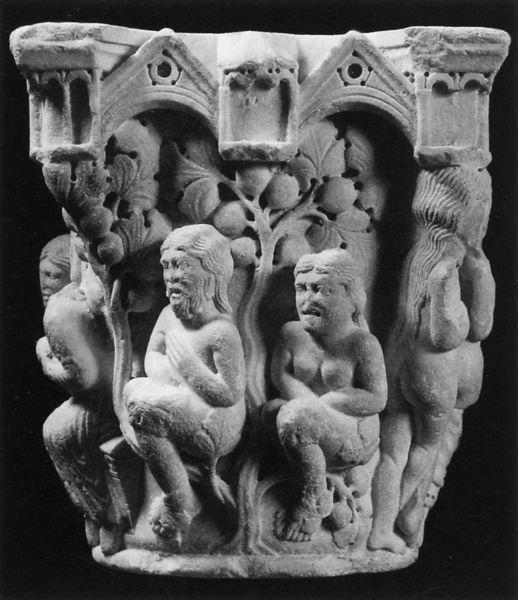
Titel: Parma, Kapitelle der ehemaligen Domkanzel
Institution: Parma, Galleria Nazionale
Schlagwörter: baum, mann, nackt, dreieck, menschen, brust, busen, frankreich, frau, haar, säule, dach, gebäude, mensch, stein, trauer, hände, figur, haare, kreis, garten, skulptur, ton, apfel, relief, brüste, rundbogen, bildhauerei, scham, foto, fotografie, adam, eva, paradies, burg, weinen, form, erkenntnis, kunst, kapitell, fries, romanik, eden, konsole, vertreibung, bau, kapitel, romanisch, architekturelement, meissel, meisseln, säulenkapitel, biödhauerei, genesisi